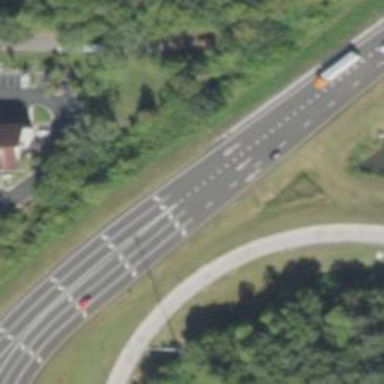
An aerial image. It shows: Motorway link with asphalt surface. The junction is parclo.